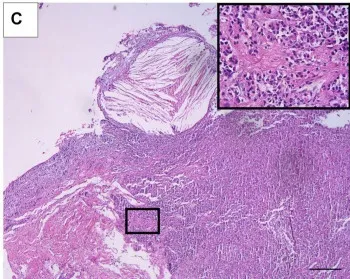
(C) Histopathological examination showing xanthogranulomatous inflammatory reaction with abundant cholesterol spikes immersed in the pituitary neuroendocrine tumor. Inset: Chromophobe: monomorphic pituitary tumor cells distributed in a solid pattern are shown. (HE staining) Scale Bar 100 mum.
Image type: pathology (h&e)